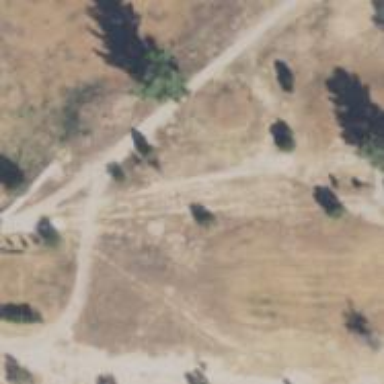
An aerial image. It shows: Path for golf carts.